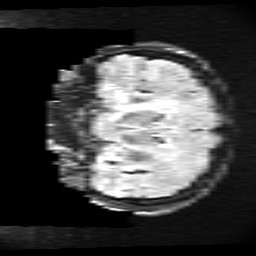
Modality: FLAIR
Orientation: coronal
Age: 39
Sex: female
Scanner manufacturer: ge
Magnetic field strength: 3 T
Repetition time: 11 s
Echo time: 0.1497 s